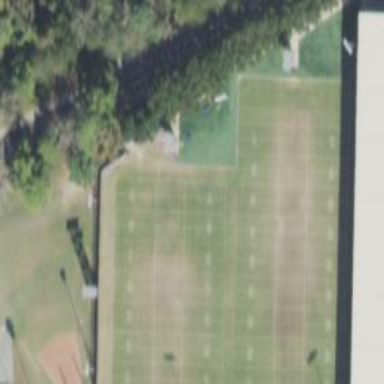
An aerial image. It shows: Outdoor pitch with grass surface for American football.